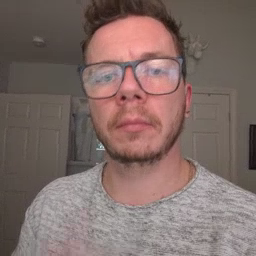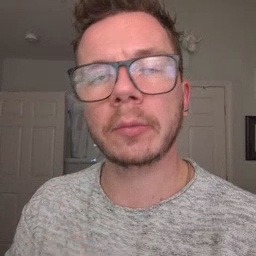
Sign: mouse